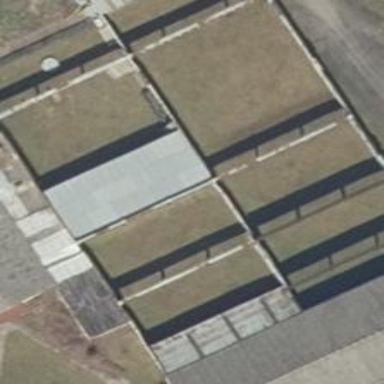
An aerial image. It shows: Sports centre building.